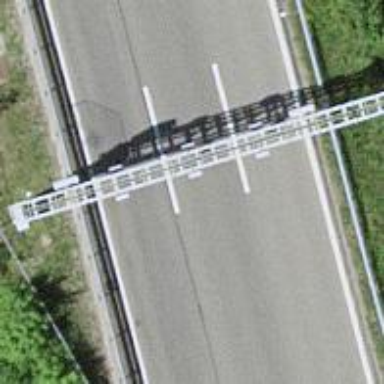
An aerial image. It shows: Gantry structure.